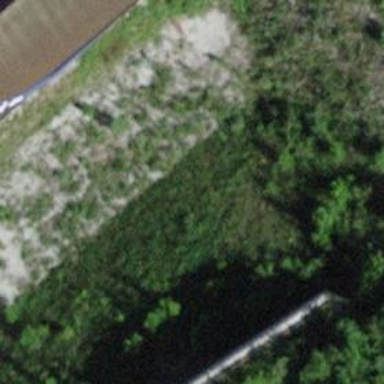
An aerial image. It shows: Abandoned railway with one track.